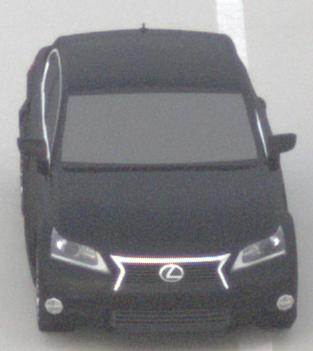
Make: Lexus
Model: GS 250
Detailed model: GS (L10)
Model produced from: 2012/06
Model produced until: 2013/12
Doors: 4
Color: black
Road condition: dry road
Daytime: morning or afternoon
Contrast: low contrast